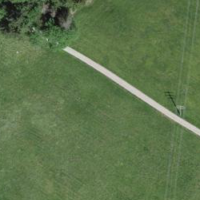
EUNIS habitat code: 24
Species observed at this site:
Convolvulus arvensis